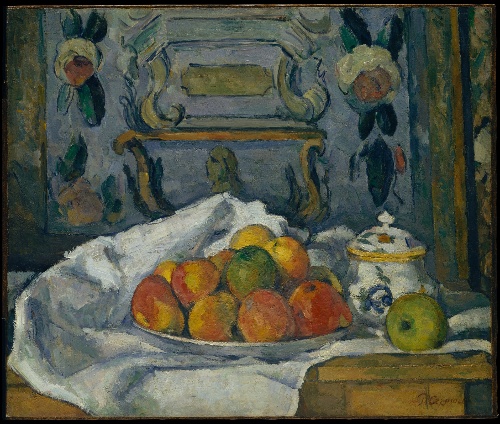
Title: Dish of Apples
Artist: Paul Cézanne
Artist bio: French, Aix-en-Provence 1839–1906 Aix-en-Provence
Date: ca. 1876–77
Object type: Painting
Classification: Paintings
Medium: Oil on canvas
Dimensions: 18 1/8 x 21 3/4 in. (46 x 55.2 cm)
Department: European Paintings
Credit line: The Walter H. and Leonore Annenberg Collection, Gift of Walter H. and Leonore Annenberg, 1997, Bequest of Walter H. Annenberg, 2002
Accession year: 1997
Repository: Metropolitan Museum of Art, New York, NY
Tags: Apples|Still Life